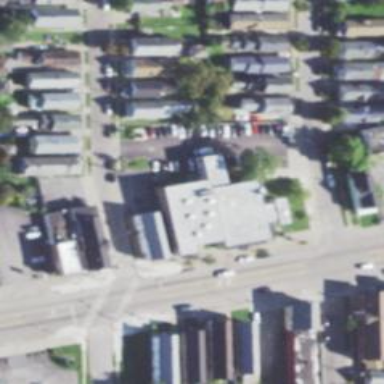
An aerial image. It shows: Healthcare clinic is depicted in the image.